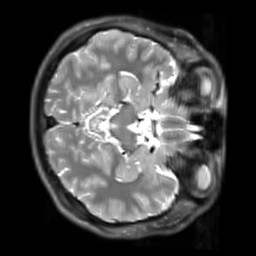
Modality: PDw
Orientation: axial
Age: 25
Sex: male
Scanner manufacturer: siemens
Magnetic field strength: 3 T
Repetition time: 11.88 s
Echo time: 0.014 s